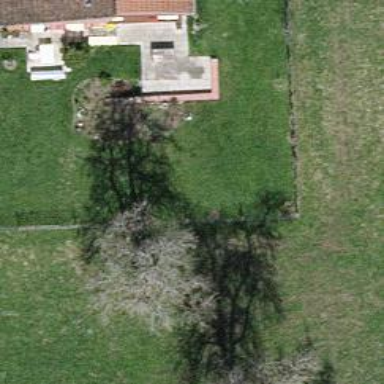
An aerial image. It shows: Single tag "natural: tree."